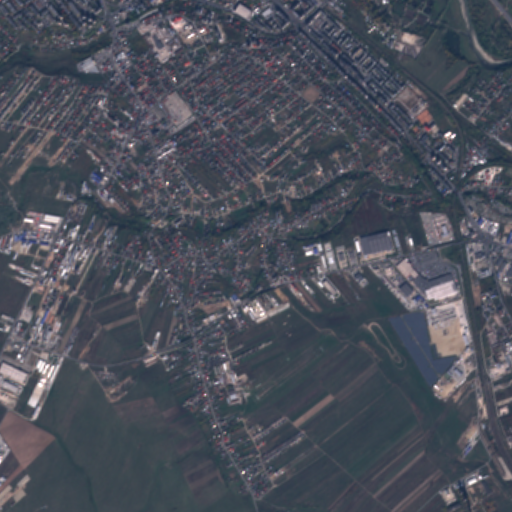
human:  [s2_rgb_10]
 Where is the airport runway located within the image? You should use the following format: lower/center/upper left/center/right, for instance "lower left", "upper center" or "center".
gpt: The airport runway is located in the lower center of the image.
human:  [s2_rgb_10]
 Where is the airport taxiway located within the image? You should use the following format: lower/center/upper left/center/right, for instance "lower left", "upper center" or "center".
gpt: The airport taxiway is located in the lower center of the image.
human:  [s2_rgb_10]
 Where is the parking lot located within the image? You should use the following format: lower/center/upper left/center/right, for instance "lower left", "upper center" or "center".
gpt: There is no parking lot in the image.